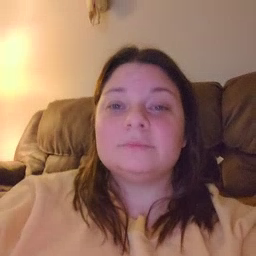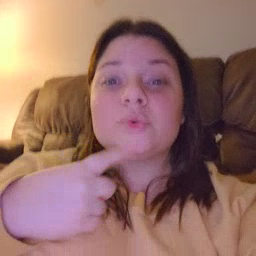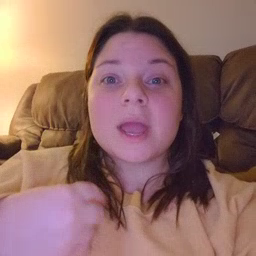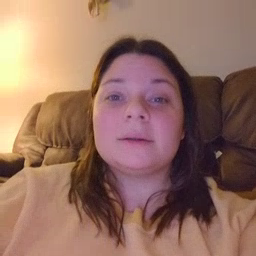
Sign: red